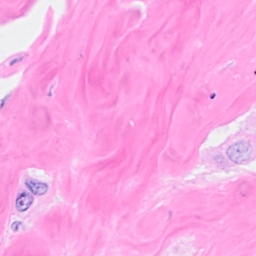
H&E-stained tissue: Breast